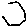
Label: hexagon